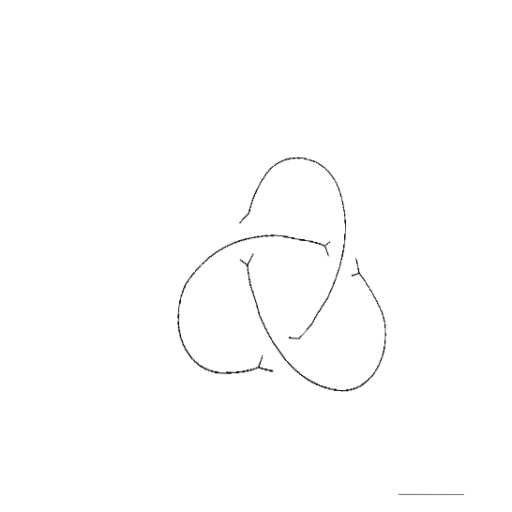
Crossing number: 3